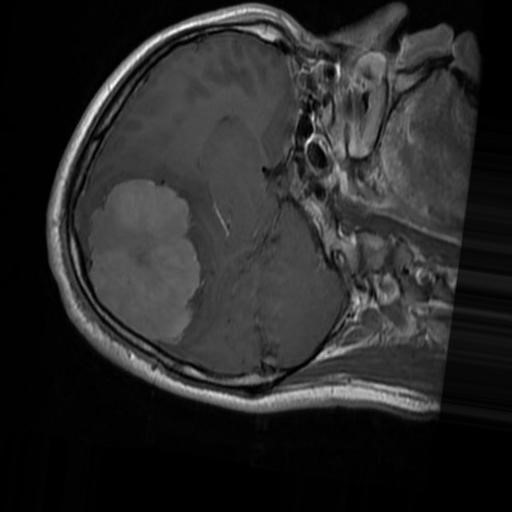
Label: brain_menin